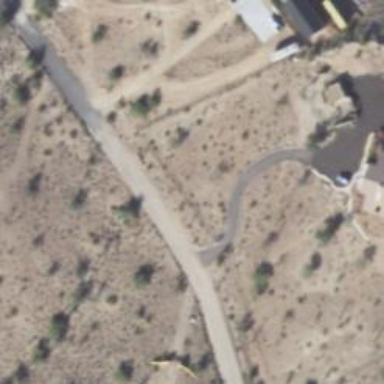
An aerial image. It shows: Driveway leading to service road.